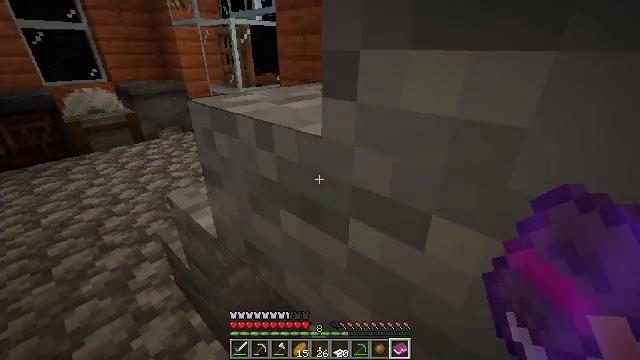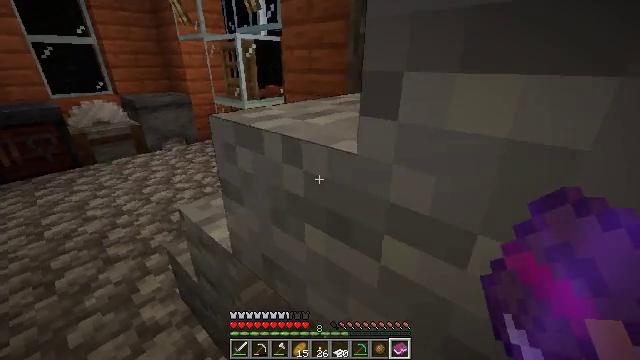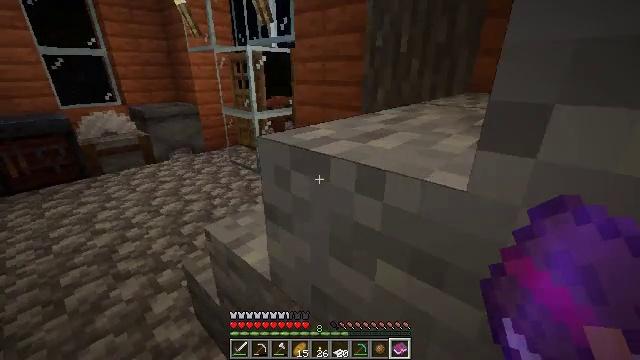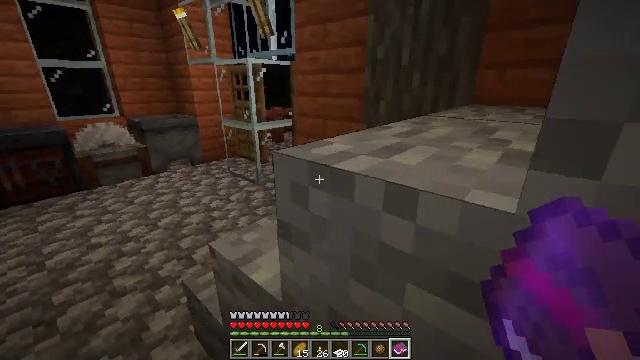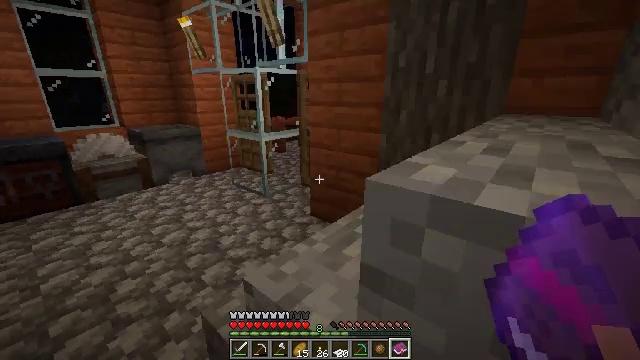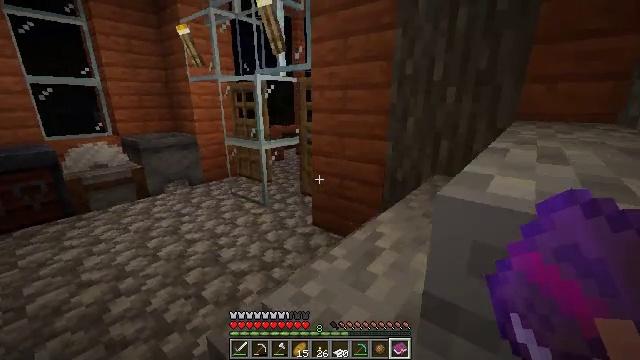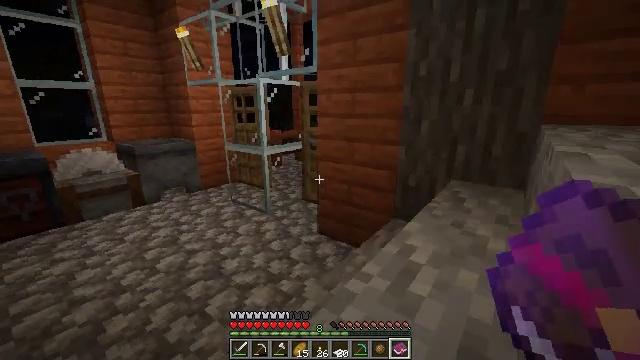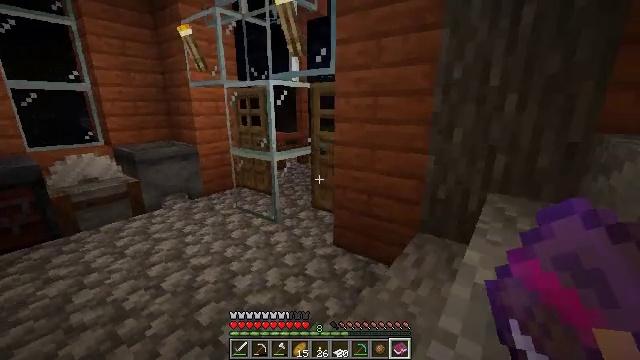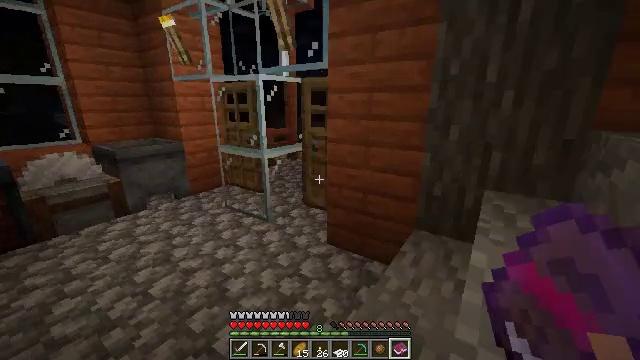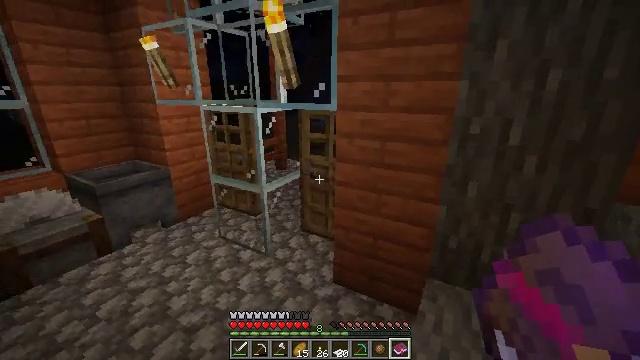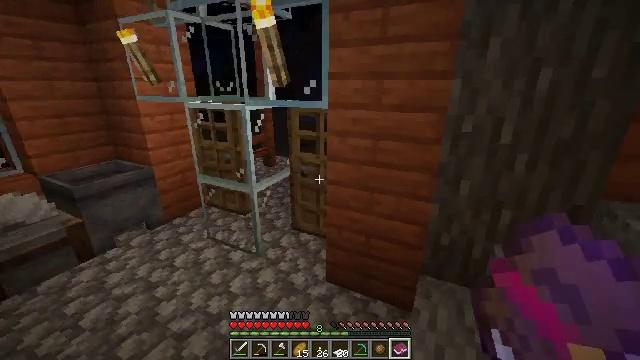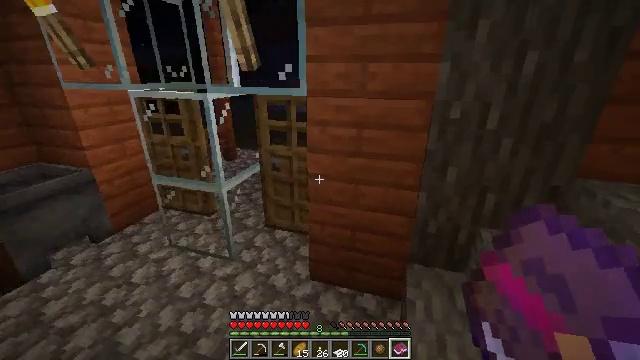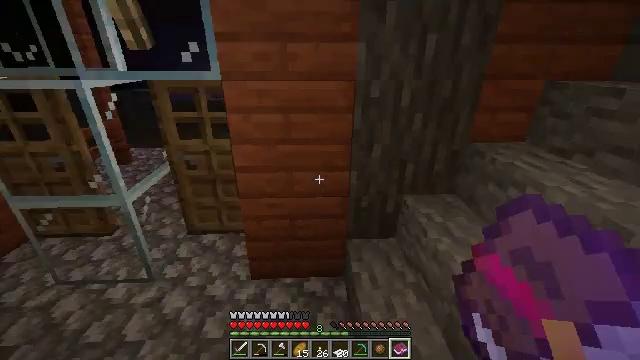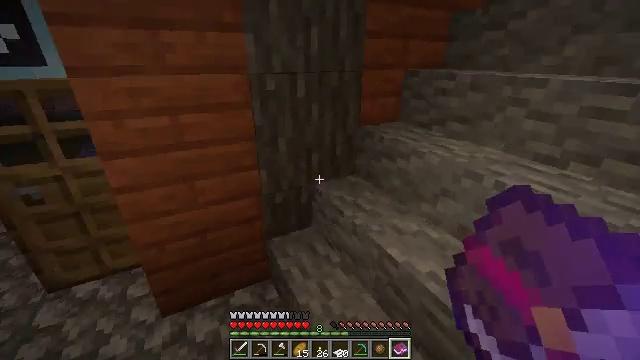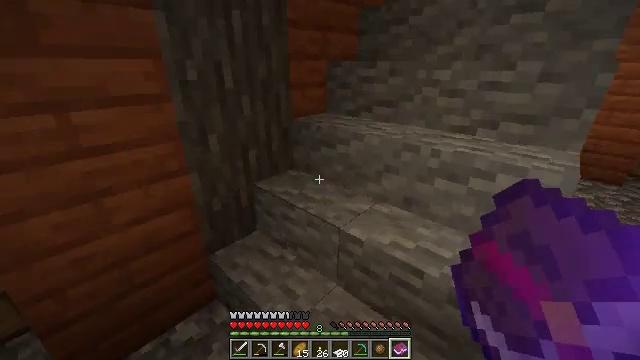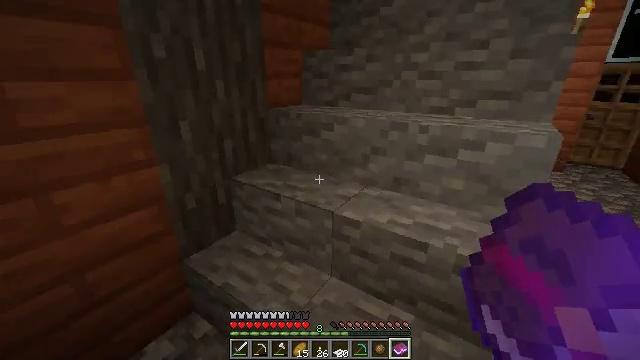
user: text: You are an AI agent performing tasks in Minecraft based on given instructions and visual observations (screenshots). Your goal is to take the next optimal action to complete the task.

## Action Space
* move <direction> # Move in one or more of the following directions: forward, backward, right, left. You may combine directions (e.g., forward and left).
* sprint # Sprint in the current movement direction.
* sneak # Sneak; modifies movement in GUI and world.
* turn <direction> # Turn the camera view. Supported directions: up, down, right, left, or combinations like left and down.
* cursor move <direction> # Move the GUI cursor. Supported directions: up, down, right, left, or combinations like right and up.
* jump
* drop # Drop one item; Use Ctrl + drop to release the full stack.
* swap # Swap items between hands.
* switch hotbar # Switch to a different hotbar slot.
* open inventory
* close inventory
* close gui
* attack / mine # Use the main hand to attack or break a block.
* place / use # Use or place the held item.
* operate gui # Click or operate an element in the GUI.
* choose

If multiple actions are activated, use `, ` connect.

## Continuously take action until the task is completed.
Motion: motion action
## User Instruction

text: Take paper and leather to craft a book.
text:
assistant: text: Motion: move left, turn up
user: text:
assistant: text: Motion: move forward and move left, turn up
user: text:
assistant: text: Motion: move forward and move left, turn up
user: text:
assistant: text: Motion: move forward and move left, turn up
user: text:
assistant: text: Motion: move forward and move left, turn right and up
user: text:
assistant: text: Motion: move forward and move left, turn right and up
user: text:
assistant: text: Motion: move forward and move left
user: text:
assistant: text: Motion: move forward and move left, turn right and down
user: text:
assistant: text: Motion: move forward and move left, turn right and down
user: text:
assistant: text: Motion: move forward and move left, turn right and down
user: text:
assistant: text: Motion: move forward and move left, turn right and down
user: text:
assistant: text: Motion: move forward and move left, turn right and down
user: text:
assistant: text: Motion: move forward and move left, turn right
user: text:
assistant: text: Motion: move forward and move left, turn right and up
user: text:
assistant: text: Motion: move forward and move left, turn right and up
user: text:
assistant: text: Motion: move forward, turn right and up
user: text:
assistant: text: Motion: move forward, turn right and up
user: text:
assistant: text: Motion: move forward, turn right and up
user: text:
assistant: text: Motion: move forward, turn right and up
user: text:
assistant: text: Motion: move forward, turn right and up
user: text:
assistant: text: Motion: move forward, turn right and up
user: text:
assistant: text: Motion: move forward, turn right and up
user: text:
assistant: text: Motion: move forward, turn right and up
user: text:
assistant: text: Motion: move forward, turn right and up
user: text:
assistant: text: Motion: move forward, turn right and up
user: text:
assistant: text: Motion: move forward
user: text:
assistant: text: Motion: move forward
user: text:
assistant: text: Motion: move forward
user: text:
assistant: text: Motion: move forward
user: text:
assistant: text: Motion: move forward